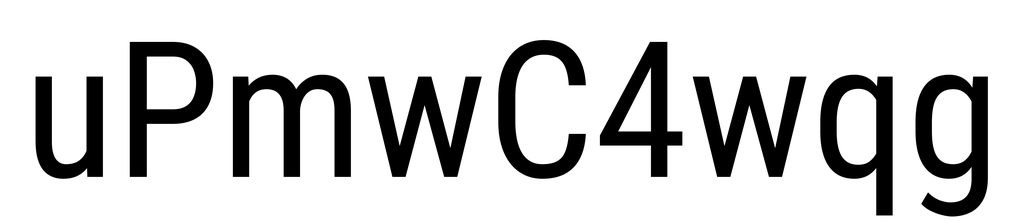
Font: Roboto_Condensed_Regular